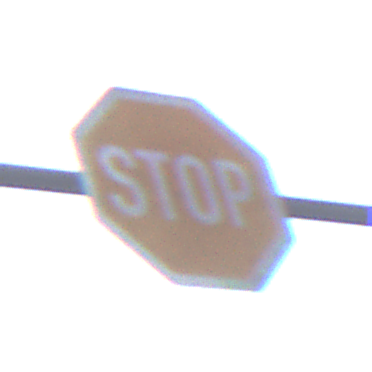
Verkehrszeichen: Stop
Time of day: SunriseSunset
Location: Outdoor (Urban)
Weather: PartlyCloudy
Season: NotSpecified
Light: Natural